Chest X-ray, PA view. Patient: 58 years old, sex F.
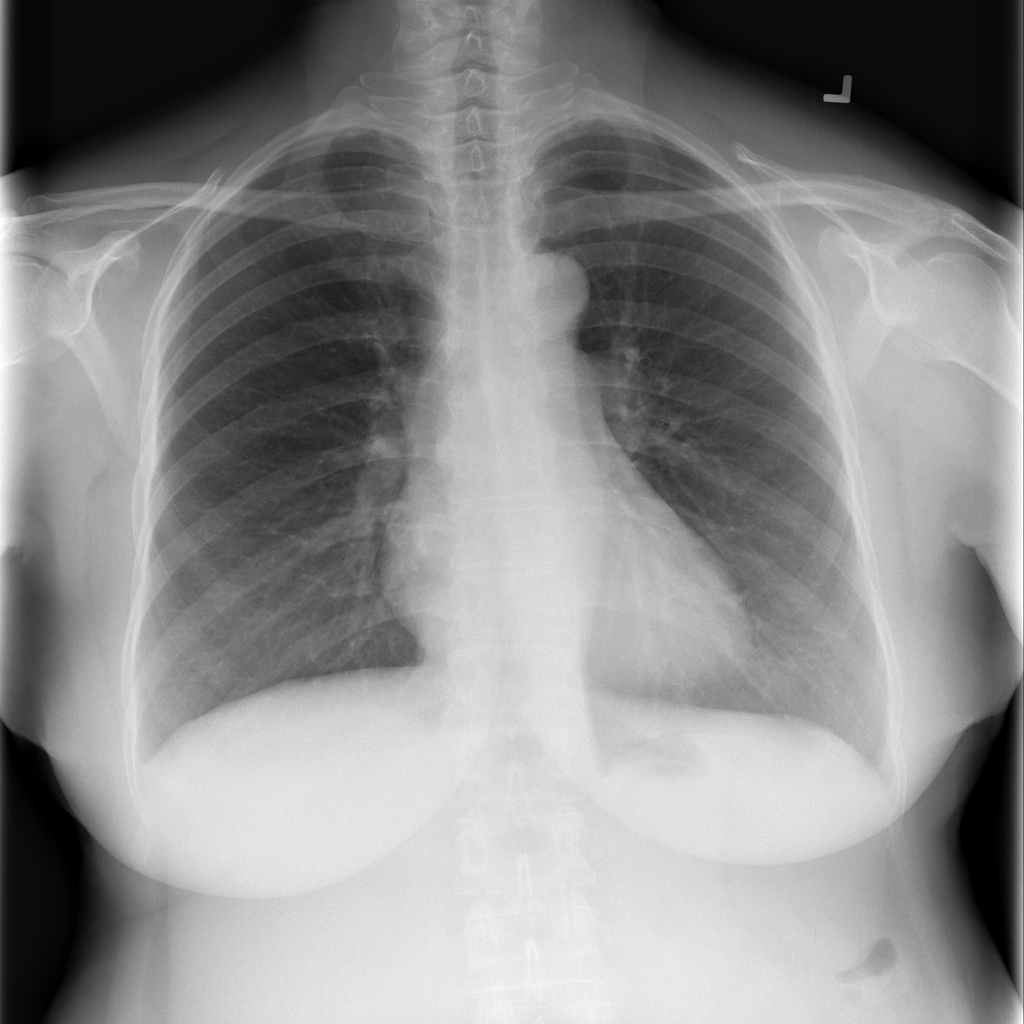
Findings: No Finding